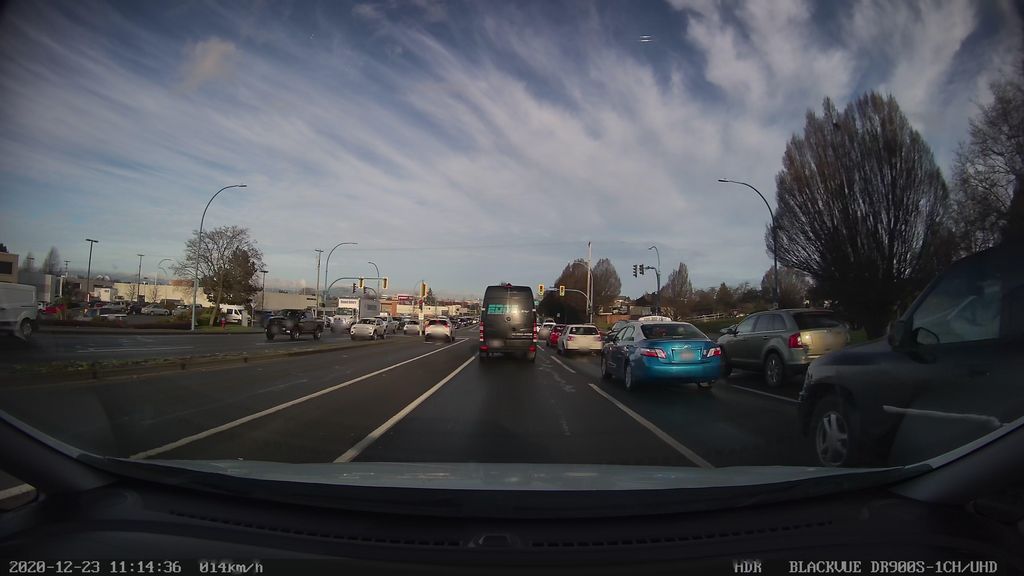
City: victoria